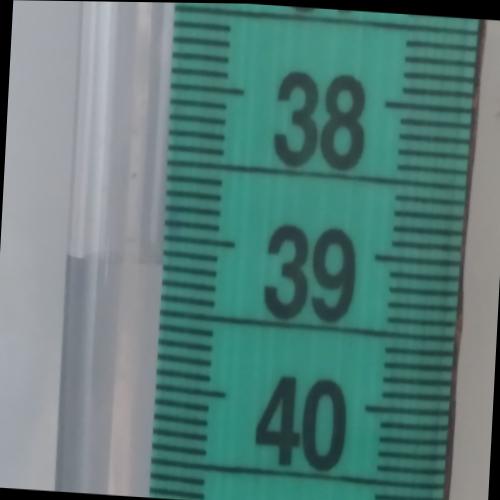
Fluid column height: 39.2 cm